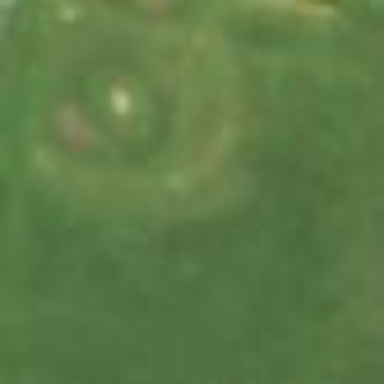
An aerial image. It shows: Baseball pitch for leisure land.